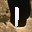
Label: 1